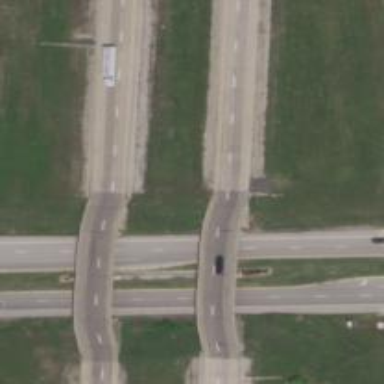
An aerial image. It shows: Trunk highway.